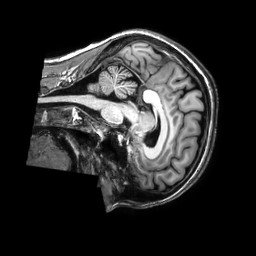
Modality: T1w
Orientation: sagittal
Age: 40
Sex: female
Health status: healthy
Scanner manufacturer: philips
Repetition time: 0.009 s
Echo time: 0.004 s